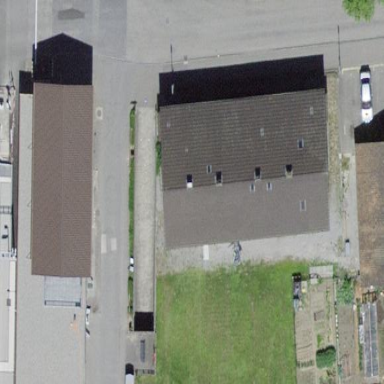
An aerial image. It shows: Terrace building with gabled roof.